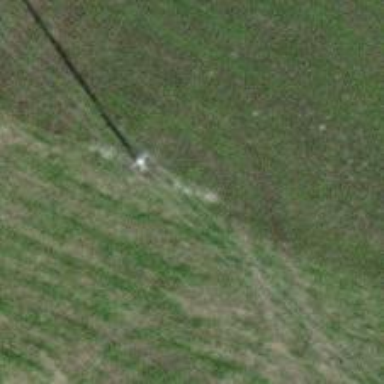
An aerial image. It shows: Power pole.